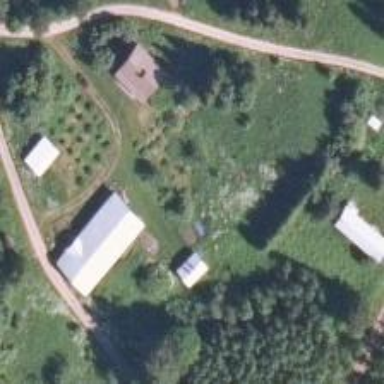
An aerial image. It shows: Farmyard area.